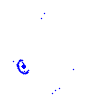
Particle: proton